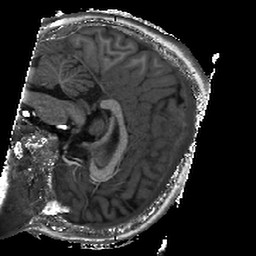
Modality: T1w
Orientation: sagittal
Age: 11
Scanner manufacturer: siemens
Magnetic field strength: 3 T
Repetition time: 2.4 s
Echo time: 0.00224 s